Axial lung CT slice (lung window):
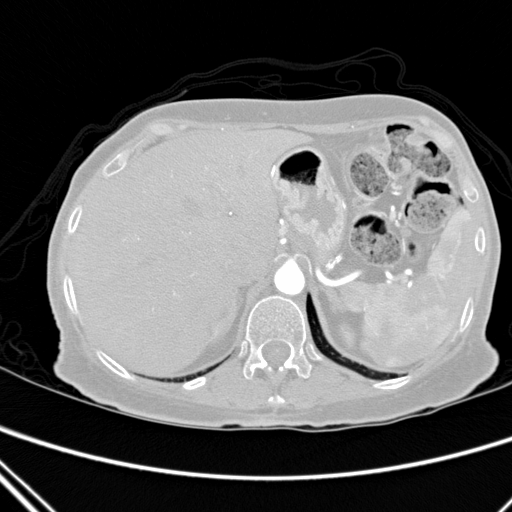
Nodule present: no